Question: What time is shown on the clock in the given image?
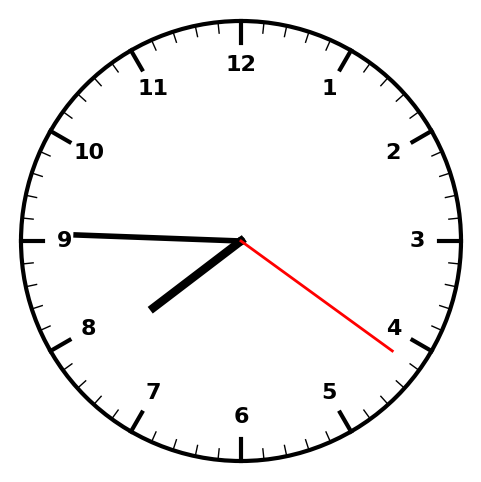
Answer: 07:45:21